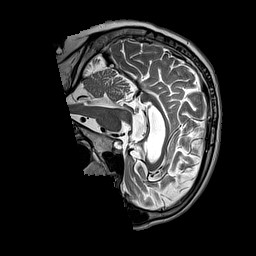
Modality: T2w
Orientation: sagittal
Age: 59
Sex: male
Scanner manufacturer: siemens
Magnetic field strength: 3 T
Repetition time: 3.2 s
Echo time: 0.212 s